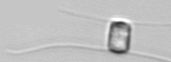
Label: Chaetoceros_similis